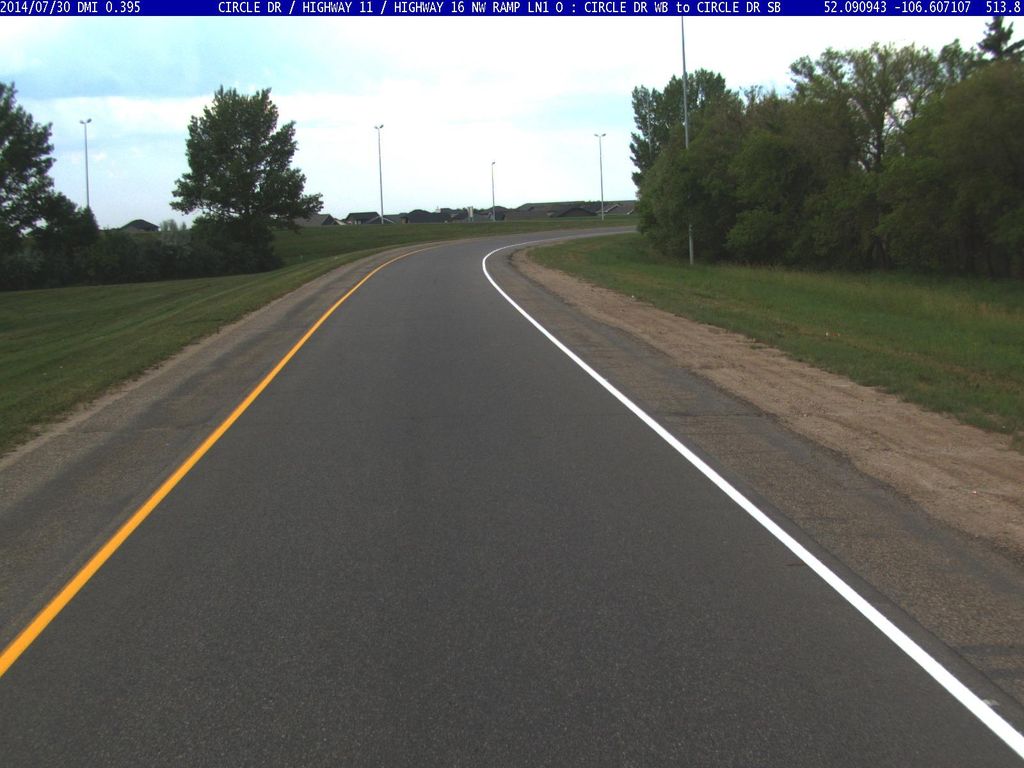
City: saskatoon